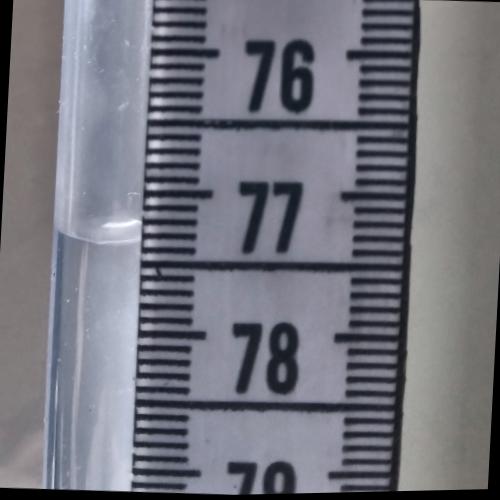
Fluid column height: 77.3 cm